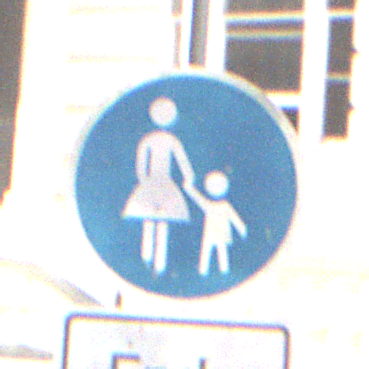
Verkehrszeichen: Gehweg
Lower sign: HinweisDurchVerbaleAngabe2
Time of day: MorningAfternoon
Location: Outdoor (Urban)
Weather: PartlyCloudy
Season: NotSpecified
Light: Natural